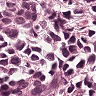
Metastatic tissue present: yes